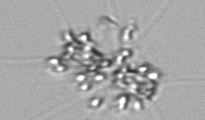
Label: Chaetoceros_didymus_TAG_external_flagellate